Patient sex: M
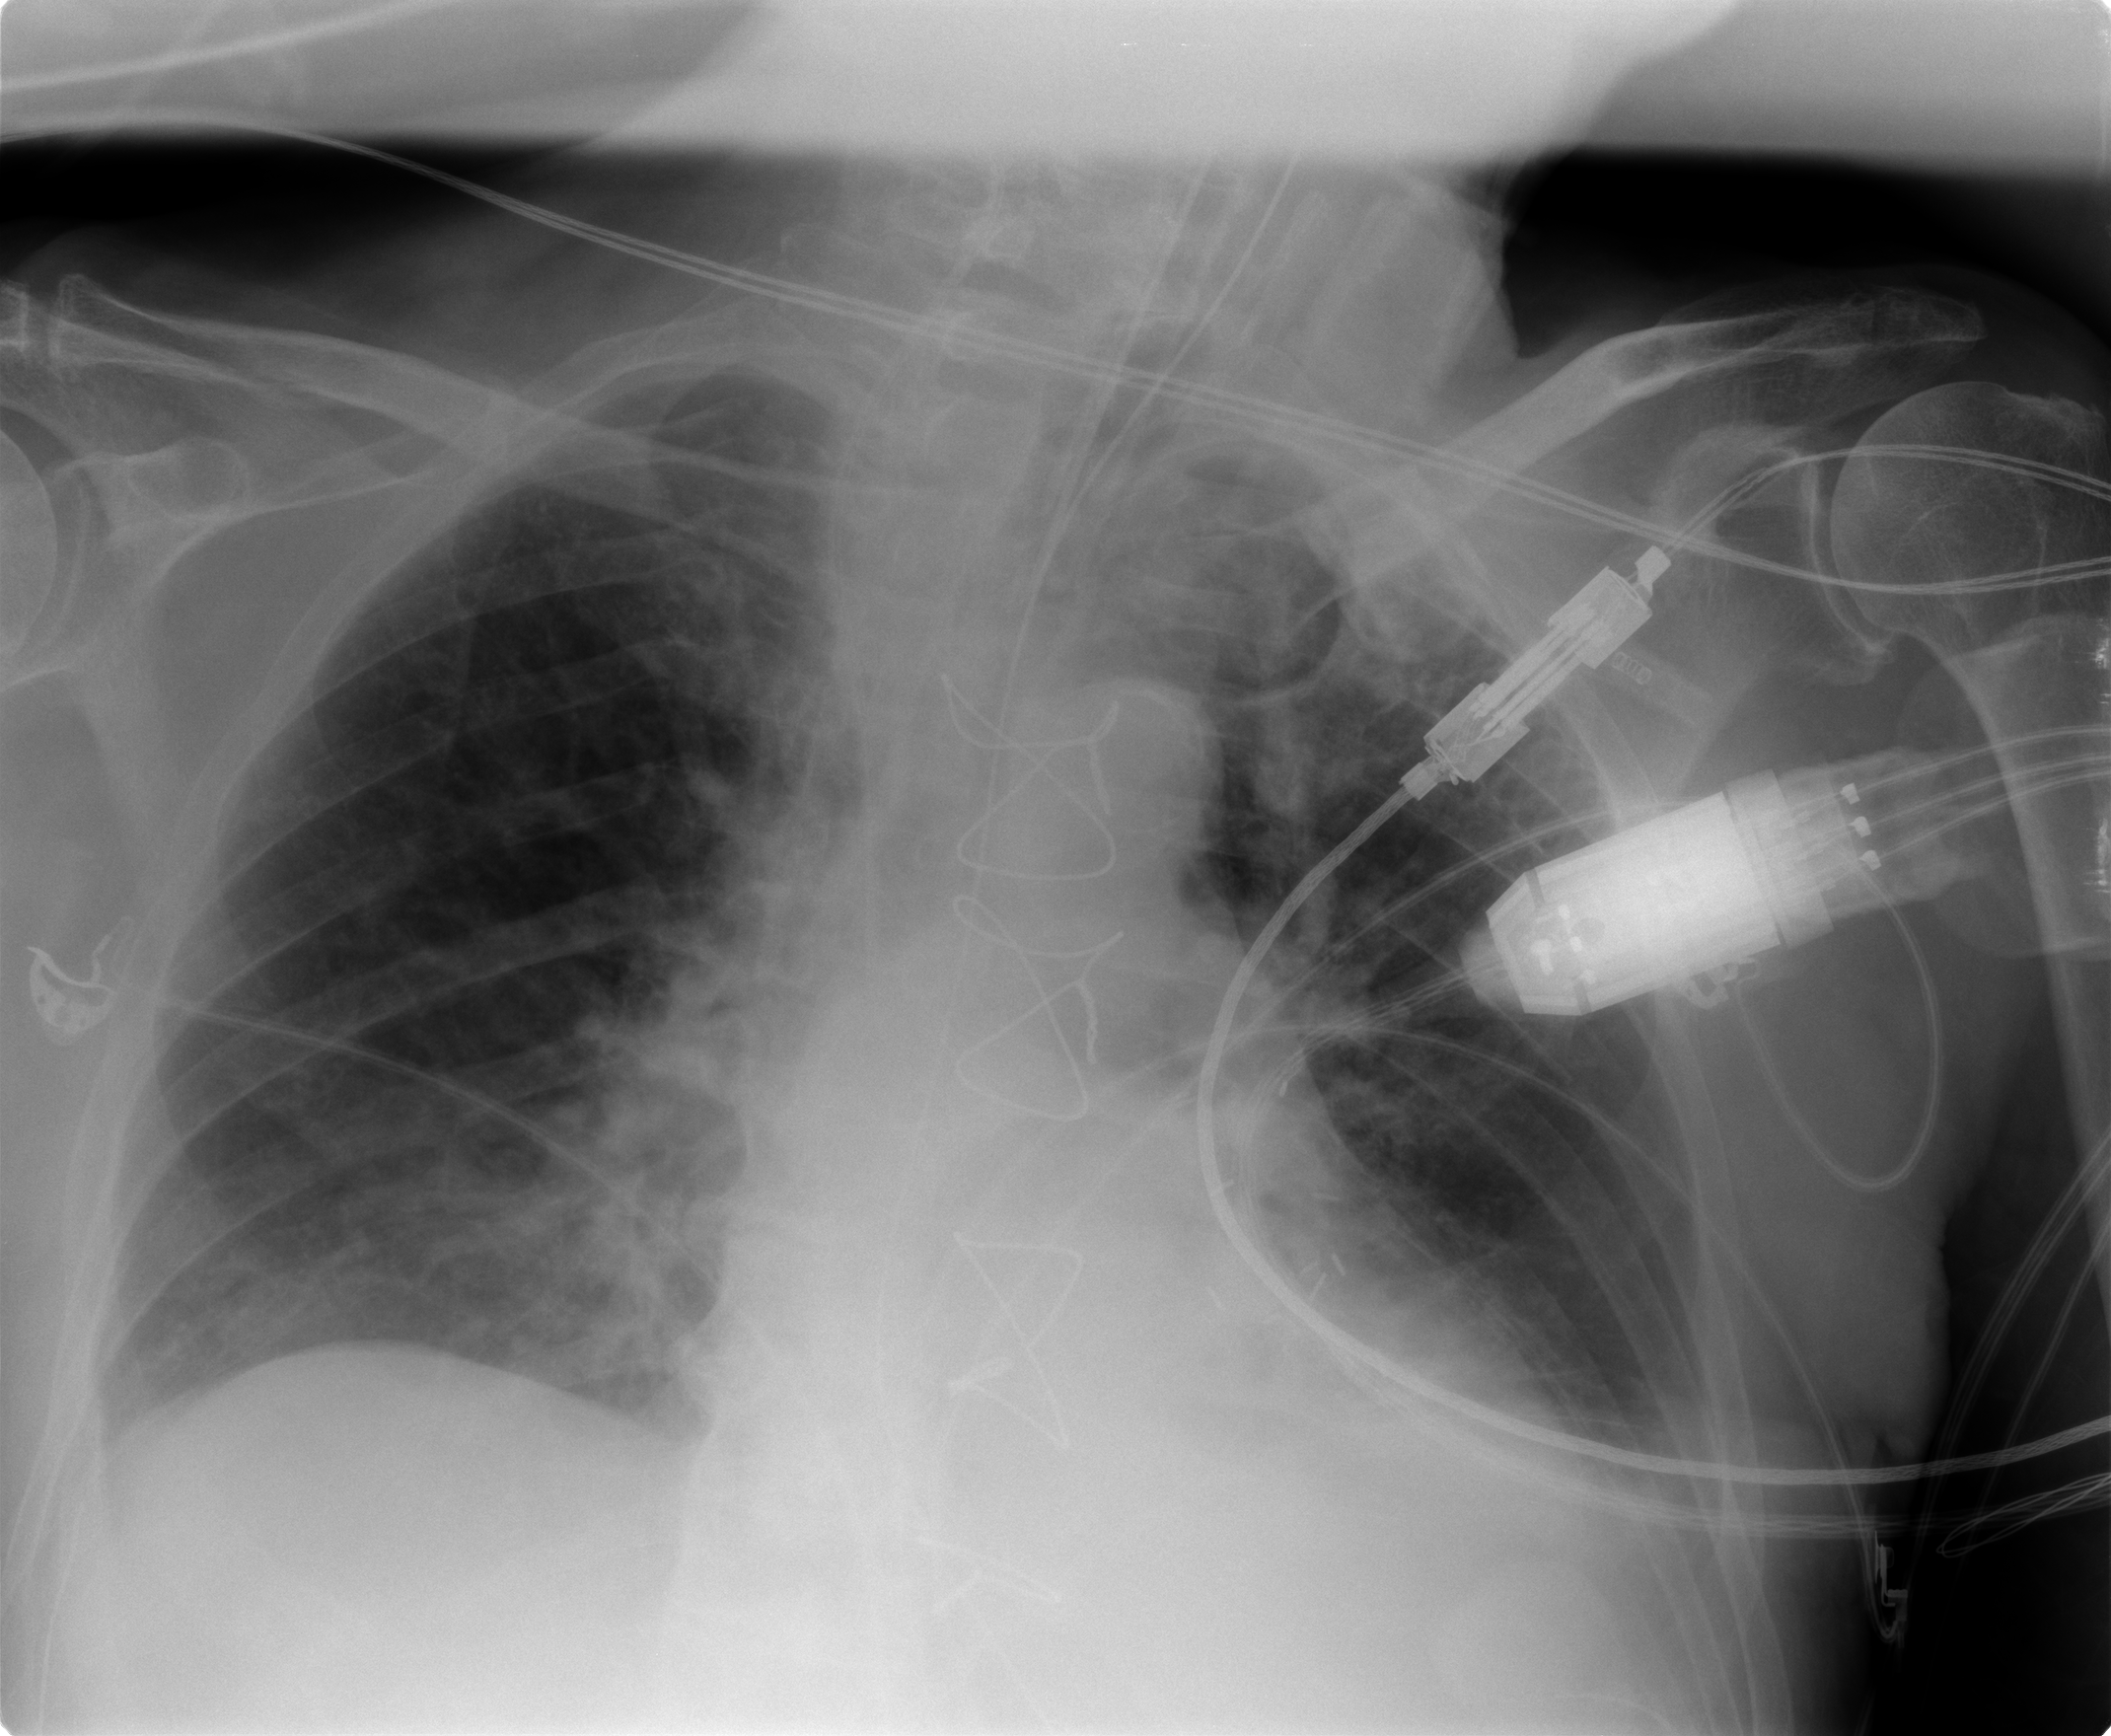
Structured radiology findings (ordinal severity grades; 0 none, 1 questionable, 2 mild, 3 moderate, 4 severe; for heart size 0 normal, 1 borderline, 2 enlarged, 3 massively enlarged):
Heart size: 1
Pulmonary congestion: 1
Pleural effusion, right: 0
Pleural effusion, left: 1
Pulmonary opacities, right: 1
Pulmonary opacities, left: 0
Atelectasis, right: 1
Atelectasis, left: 1